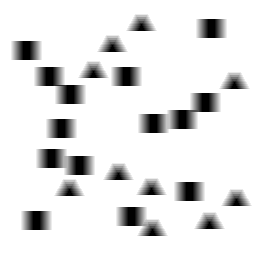
Squares: 14
Triangles: 10
Stars: 0
Total shapes: 24